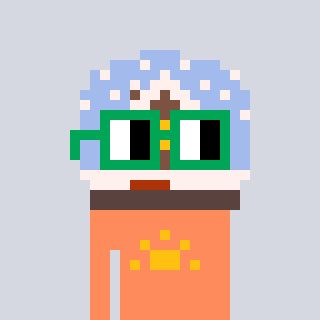
a pixel art character with square green glasses, a snow globe-shaped head and a peachy-colored body on a cool background